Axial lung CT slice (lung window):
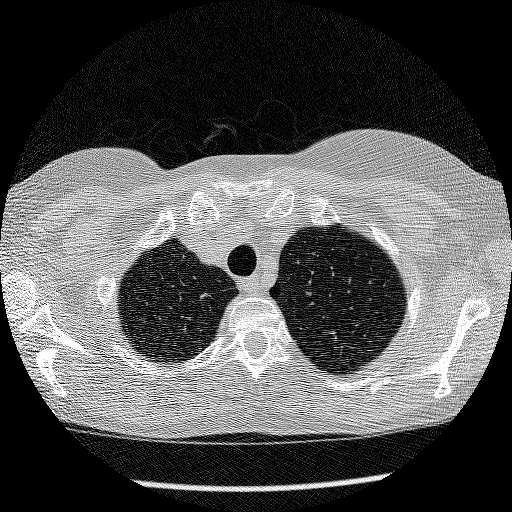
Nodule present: no